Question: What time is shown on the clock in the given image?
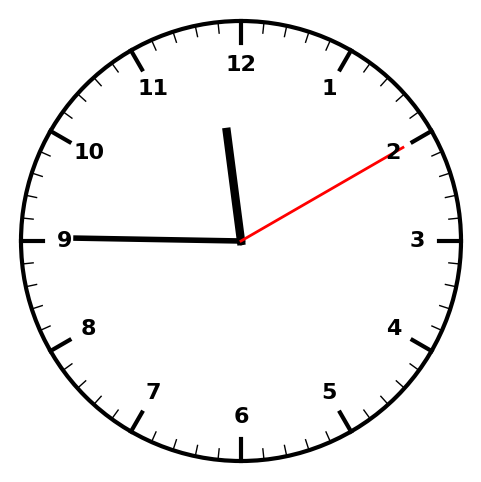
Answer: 11:45:10